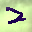
Label: 2